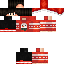
A male human skin with medium skin, wearing brown long hair dressed in a red hoodie and red pants, featuring a closed mouth.